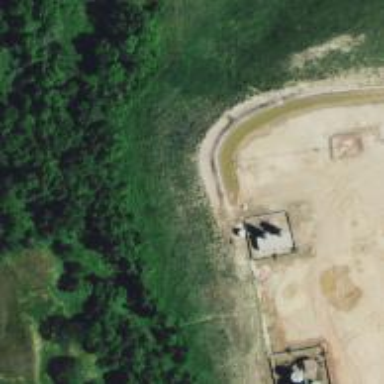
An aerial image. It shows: Storage tank that is man-made.